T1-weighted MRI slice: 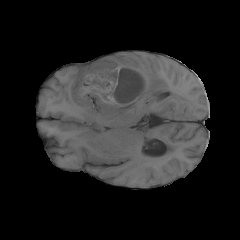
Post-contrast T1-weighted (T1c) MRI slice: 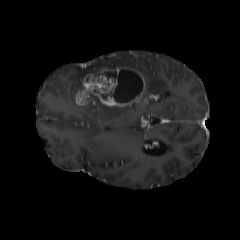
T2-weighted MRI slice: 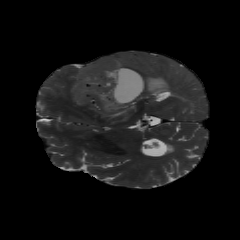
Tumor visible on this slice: yes